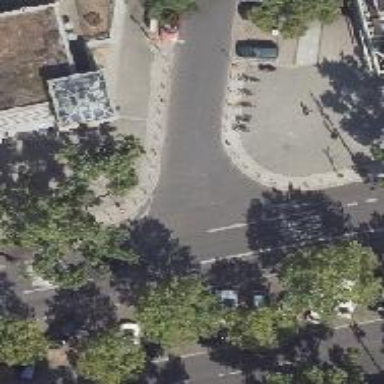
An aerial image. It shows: Asphalt footpath with unmarked crossing.